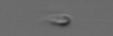
Label: flagellate_morphotype3